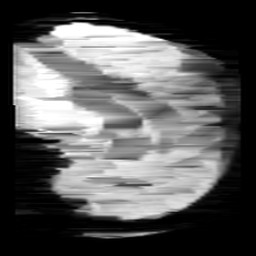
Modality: minIP
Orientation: sagittal
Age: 9
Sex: male
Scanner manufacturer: siemens
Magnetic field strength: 3 T
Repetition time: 0.027 s
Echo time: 0.02 s